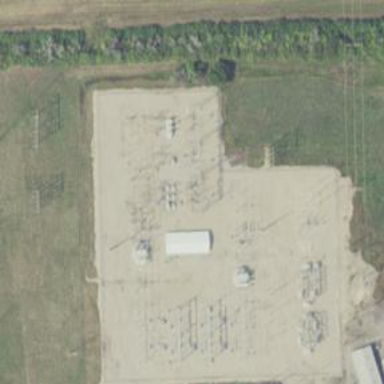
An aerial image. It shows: Fence surrounds transmission level power substation.